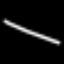
Label: line